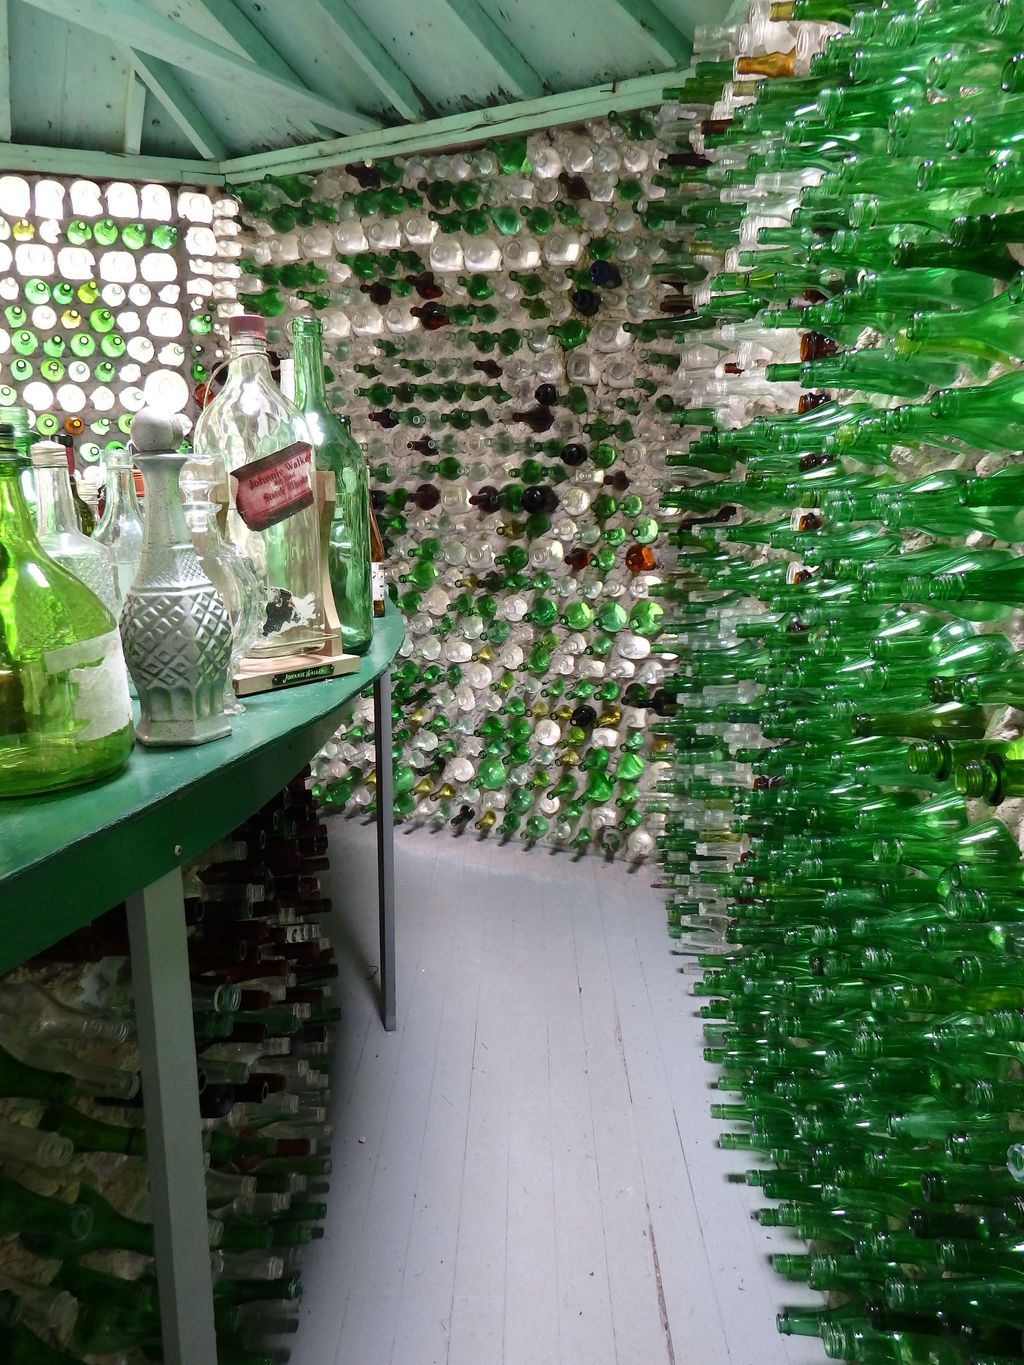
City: charlottetown